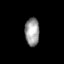
Tissue: skin
Cell type: Epithelial cells
Senescence score: 0.2756
Nuclear area (px): 394
Mean DAPI intensity: 155.495